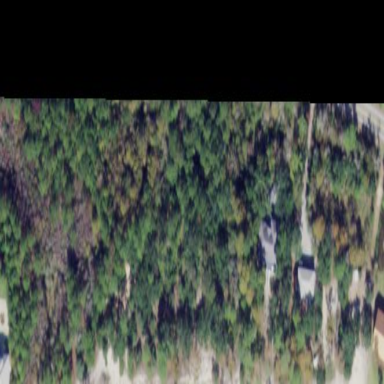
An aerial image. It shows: Mixed leaf woodland.